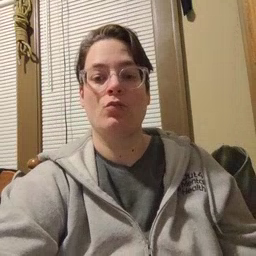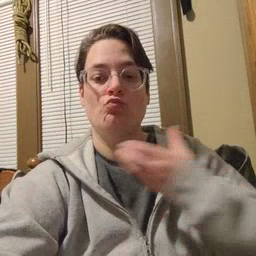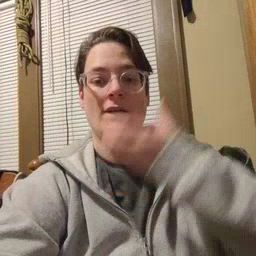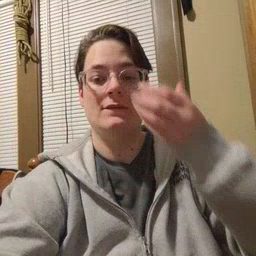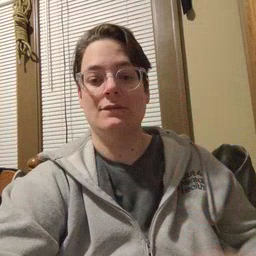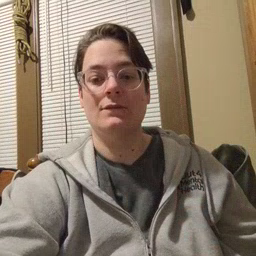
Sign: giraffe